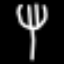
Label: fork